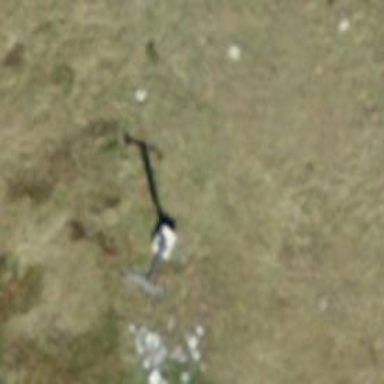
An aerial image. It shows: Pylon used for aerialway.